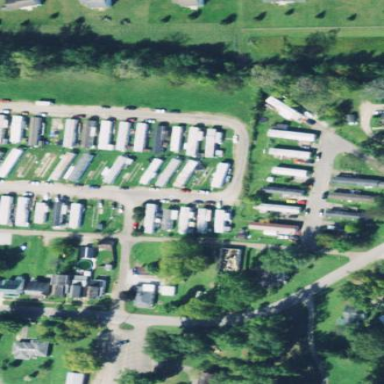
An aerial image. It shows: Trailer park.